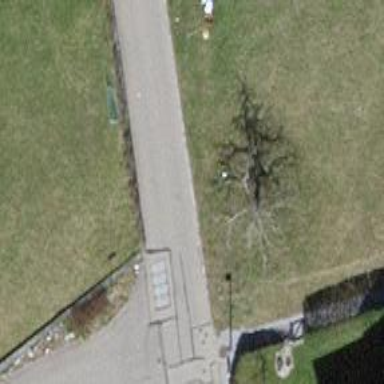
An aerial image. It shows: Urban tree adding natural touch to the cityscape.